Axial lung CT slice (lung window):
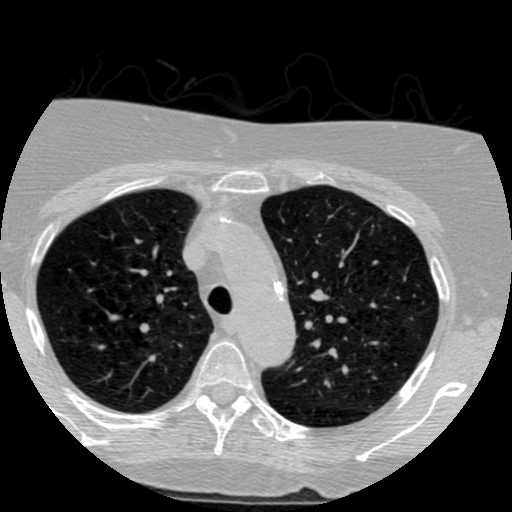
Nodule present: no